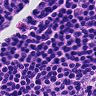
Metastatic tissue present: no